Question: Using Visual c# Express edition
I have the following result

But obviously i'd rather increase the radio button height and fit all the text in a shorter space.
I tried increasing the height in the radio button properties, but it would set me back to 17.
Edit:
on the text doesn't work either.
Edit 2: what i want is to give the text a square form, so that it doesn't extend beyond the "categoria de terreno" groupbox. I want the whole text to be visible inside the groupbox.
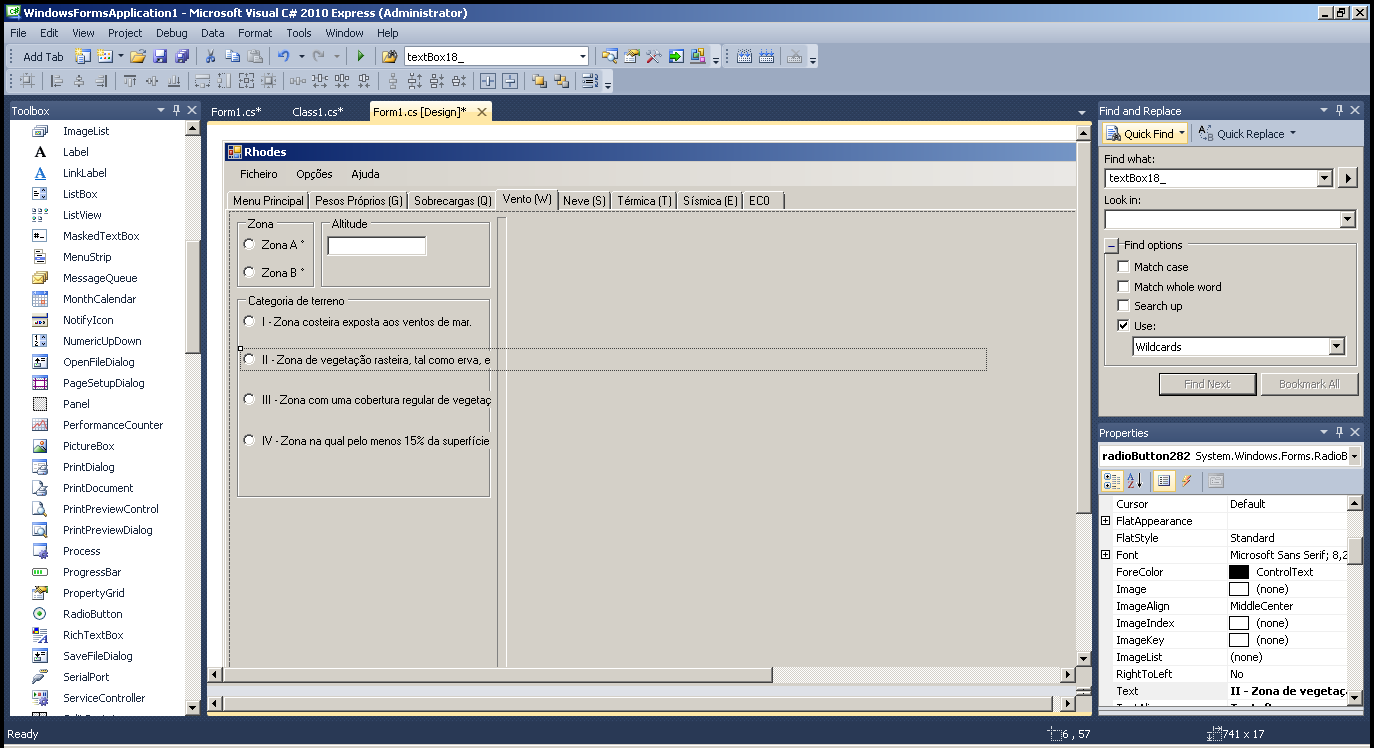
Answer: You need to set the 'AutoSize' property to 'false' in the properties window for each of the radio buttons. Then you can resize the radio button to fit within the width of the group box and the text will wrap automatically. You can then use 'CheckAlign' and 'TextAlign' to adjust the alignment of the radio circle and the text.